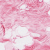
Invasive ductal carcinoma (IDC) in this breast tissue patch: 0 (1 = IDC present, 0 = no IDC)